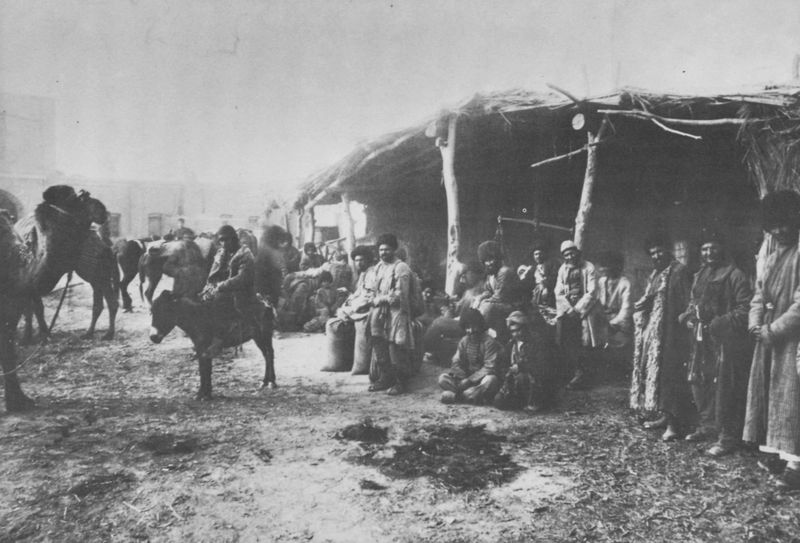
Titel: Die Karawanserei in Merw
Künstler: Russischer Photograph
Standort: Paris
Institution: Société de Géographie Française
Schlagwörter: gruppe, himmel, schatten, menschen, stadt, äste, grau, holz, hüte, männer, pfeiler, schwarz, weiss, blick, dach, gras, tier, tiere, alt, kappen, mützen, arm, blicke, pelz, erde, horizont, häuser, hütte, boden, realismus, bauern, esel, genre, pferde, reiter, sack, fell, reiten, strand, russland, säcke, wüste, markt, platz, stämme, warten, pfosten, foto, fotografie, photographie, karawane, überdachung, waage, strohdach, orient, barfuß, asien, schwarz weiss, mäntel, maultier, muli, photo, fellmütze, armut, reisende, fellmützen, russen, asche, zelt, lager, feuerstelle, matsch, kamel, mist, beduinen, viehmarkt, kamele, dromedar, nomaden, pelzmützen, hedin, karawanserei, packtier, russenkappe, turkmenen